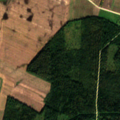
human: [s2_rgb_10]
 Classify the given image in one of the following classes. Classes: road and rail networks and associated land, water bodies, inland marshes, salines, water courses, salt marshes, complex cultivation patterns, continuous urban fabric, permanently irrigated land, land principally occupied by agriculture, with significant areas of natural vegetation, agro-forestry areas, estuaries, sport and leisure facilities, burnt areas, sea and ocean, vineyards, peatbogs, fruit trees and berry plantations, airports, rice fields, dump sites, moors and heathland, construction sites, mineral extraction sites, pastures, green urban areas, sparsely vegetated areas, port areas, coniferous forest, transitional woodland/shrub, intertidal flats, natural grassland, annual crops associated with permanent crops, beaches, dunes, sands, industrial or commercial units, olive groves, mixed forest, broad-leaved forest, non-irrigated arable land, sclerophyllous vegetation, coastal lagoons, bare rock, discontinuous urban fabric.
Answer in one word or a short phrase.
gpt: non-irrigated arable land, complex cultivation patterns, broad-leaved forest, mixed forest, transitional woodland/shrub